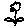
Label: flower